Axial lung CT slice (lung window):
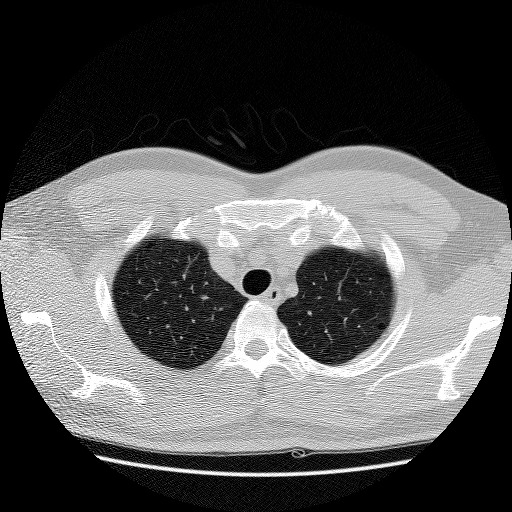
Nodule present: no